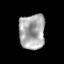
Tissue: prostate
Cell type: Endothelial cells
Senescence score: 0.3305
Nuclear area (px): 900
Mean DAPI intensity: 168.144